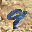
Label: 9